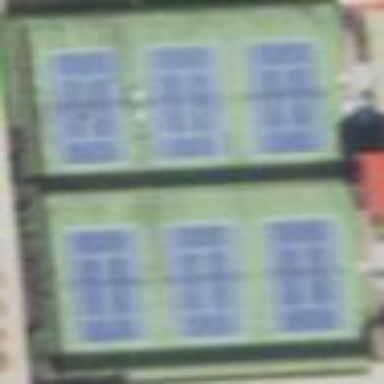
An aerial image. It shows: Tennis court on pitch.